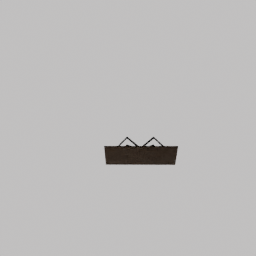
Label: furniture